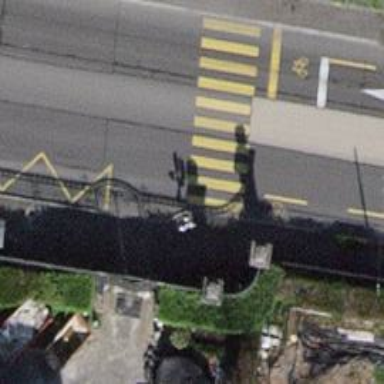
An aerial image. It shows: Asphalt sidewalk along the footway.